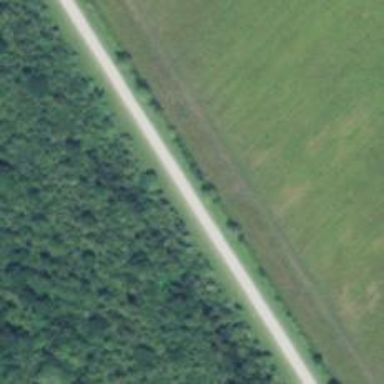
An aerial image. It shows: Tertiary road.